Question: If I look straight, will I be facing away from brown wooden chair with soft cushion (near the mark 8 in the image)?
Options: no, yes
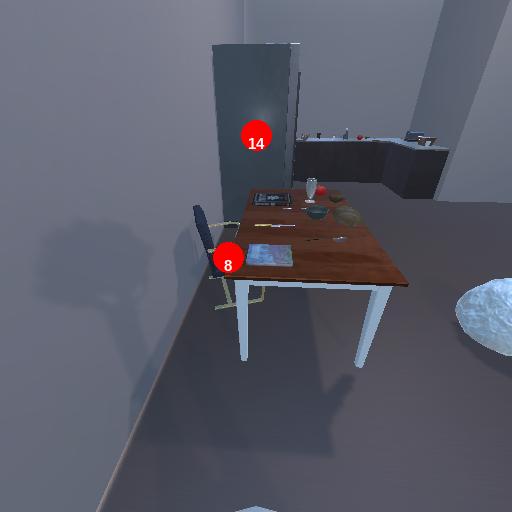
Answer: no